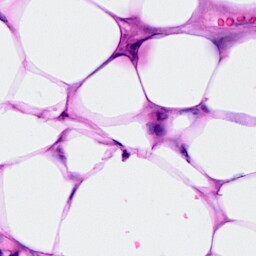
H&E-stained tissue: Breast